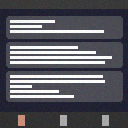
Screen state: on